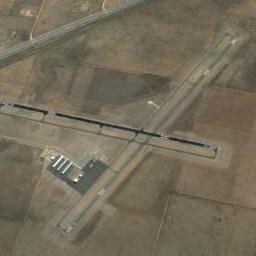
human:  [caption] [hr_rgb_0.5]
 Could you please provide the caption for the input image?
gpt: Two crossed runways in this airport surrounded by farmland .

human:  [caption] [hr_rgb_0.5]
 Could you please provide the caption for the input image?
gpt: Two roads intersect at the airport .

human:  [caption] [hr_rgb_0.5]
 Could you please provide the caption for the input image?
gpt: Many runways of the airport in the field .

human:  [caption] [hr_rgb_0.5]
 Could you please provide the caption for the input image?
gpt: The airport is surrounded by neat terraces .

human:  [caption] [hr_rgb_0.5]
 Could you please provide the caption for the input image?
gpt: An airport with some intersecting runways, Buildings and an open area on the farmland .